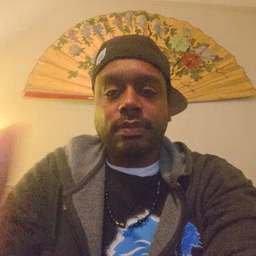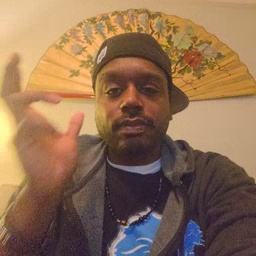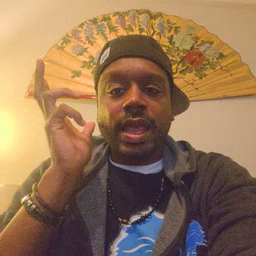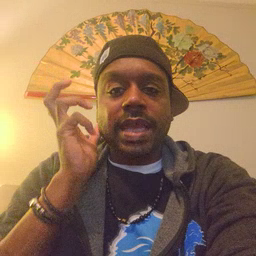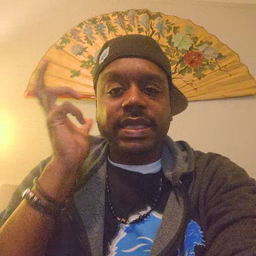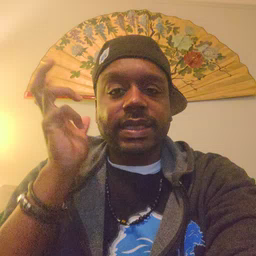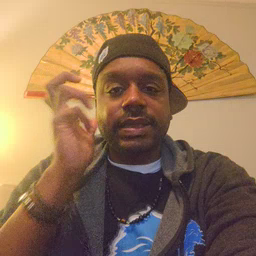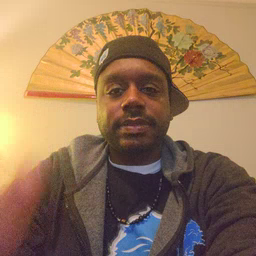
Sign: listen